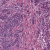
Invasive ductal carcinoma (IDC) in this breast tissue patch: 1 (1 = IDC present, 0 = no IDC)